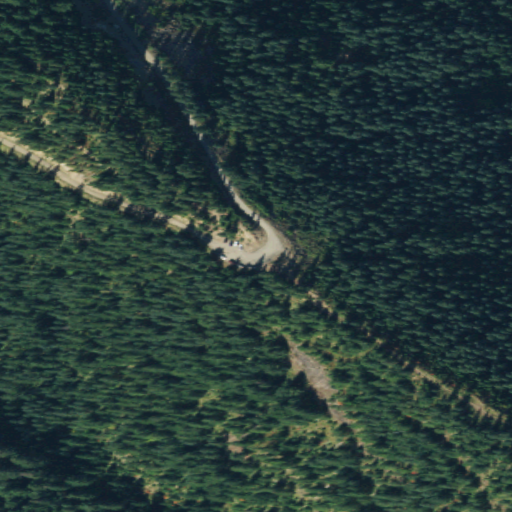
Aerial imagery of gap in Washington named Towhead Gap containing evergreen forest, open development, medium intensity development, grassland, low intensity development, and high intensity development